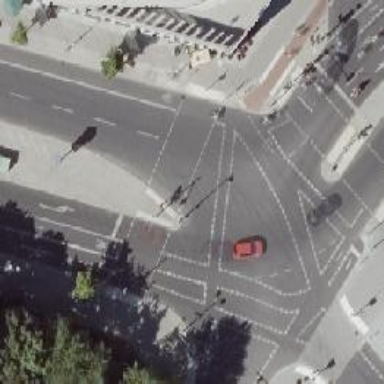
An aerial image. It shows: Footway located on traffic island.